Field crop: tomato
Growth stage: 1
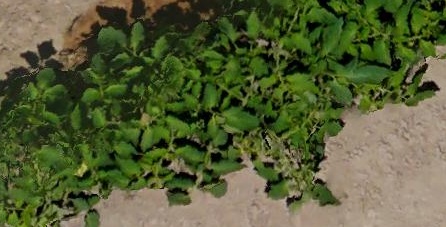
Species: tomato